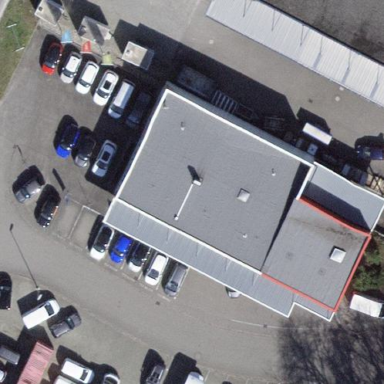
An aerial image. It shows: Car shop building.